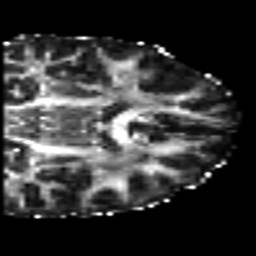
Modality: FA
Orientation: coronal
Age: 21
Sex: male
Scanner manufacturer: siemens
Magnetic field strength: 3 T
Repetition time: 7 s
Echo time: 0.0926 s